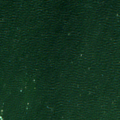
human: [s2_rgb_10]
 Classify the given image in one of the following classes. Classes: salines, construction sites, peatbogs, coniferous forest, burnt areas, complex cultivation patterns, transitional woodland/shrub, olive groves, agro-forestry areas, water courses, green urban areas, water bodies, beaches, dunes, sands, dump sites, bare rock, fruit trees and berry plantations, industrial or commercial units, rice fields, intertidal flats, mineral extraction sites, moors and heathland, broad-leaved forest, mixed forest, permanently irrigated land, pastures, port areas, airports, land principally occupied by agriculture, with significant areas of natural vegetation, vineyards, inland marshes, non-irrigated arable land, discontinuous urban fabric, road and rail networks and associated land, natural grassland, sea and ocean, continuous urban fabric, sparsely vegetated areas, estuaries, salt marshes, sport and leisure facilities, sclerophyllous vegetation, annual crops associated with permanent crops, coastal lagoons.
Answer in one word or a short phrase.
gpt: sea and ocean